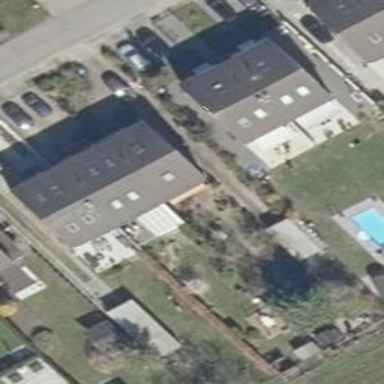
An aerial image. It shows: Semi-detached house with gabled roof.